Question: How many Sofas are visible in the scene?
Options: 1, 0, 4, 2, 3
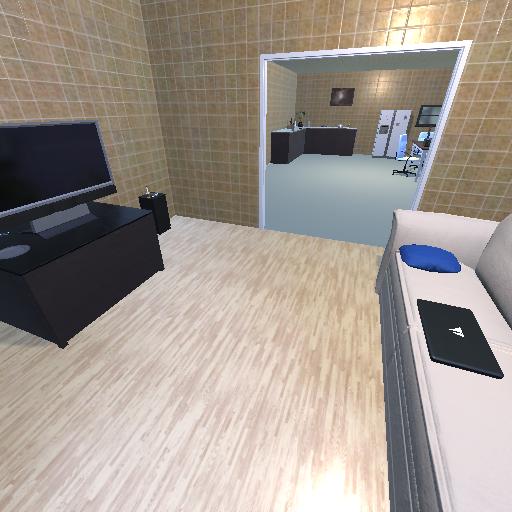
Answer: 1